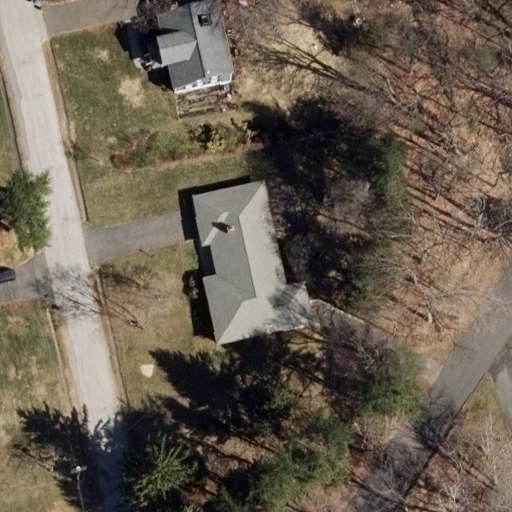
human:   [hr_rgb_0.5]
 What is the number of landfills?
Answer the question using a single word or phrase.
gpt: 0

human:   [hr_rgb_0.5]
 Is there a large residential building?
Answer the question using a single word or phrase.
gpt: yes

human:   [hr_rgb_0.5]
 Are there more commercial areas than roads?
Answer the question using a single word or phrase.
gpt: no

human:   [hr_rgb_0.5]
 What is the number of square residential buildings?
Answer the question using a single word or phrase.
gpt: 0

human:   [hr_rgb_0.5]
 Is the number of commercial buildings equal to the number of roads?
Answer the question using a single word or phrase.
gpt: no

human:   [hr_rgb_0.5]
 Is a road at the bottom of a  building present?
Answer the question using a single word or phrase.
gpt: yes

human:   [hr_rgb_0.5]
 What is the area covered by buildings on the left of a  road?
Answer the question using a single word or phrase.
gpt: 567m2

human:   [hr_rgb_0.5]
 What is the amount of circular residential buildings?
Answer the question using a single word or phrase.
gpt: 0

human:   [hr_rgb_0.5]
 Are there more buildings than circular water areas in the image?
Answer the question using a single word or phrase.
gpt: yes

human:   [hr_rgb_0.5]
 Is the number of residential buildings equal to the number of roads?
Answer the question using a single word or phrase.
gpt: yes

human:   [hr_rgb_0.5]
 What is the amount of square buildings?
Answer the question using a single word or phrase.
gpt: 0

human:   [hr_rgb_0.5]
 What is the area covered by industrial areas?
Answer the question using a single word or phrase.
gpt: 0m2

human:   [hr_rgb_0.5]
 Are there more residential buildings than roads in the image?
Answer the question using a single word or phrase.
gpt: no

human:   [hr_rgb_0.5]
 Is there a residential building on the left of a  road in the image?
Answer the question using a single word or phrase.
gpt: yes

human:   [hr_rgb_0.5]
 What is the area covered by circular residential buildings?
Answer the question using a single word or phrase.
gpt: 0m2

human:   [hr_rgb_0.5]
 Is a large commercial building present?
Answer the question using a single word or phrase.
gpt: no

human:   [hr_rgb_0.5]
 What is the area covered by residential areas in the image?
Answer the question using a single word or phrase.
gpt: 0m2

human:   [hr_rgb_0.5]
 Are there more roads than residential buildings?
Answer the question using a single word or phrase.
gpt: no

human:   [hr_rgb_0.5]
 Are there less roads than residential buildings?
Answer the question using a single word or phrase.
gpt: no

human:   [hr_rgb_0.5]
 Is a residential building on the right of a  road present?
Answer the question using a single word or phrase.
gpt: yes

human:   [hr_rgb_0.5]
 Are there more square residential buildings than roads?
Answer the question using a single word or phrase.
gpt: no

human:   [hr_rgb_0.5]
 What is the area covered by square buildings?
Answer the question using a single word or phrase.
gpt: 0m2

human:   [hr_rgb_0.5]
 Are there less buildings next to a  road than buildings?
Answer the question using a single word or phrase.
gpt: no

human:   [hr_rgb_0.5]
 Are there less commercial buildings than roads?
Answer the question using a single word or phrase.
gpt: yes

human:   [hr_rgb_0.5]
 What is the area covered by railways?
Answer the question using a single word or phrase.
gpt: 0m2

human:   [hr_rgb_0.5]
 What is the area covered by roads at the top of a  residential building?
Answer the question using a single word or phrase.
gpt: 0m2

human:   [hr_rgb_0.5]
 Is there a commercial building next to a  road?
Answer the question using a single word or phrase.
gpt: no

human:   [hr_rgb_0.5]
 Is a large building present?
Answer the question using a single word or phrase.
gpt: yes

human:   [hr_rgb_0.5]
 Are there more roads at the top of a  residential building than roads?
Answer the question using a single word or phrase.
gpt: no

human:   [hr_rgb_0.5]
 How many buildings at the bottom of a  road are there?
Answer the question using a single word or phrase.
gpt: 0

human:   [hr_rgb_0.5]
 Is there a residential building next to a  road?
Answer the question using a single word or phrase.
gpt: yes

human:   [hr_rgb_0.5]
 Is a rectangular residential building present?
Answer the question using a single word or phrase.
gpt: yes

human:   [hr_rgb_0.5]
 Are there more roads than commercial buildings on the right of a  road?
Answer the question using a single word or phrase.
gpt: yes

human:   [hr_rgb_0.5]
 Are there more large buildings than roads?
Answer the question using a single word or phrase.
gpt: no

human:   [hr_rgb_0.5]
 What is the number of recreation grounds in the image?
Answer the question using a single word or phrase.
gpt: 0

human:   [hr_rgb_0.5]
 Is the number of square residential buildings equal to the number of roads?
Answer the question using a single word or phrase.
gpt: no